Question:
How do i change the area of focus on a JButton so that when i hover my cursor over the button my costume rollover Icon isn't activated slightly before my cursor is over the actual button itself.
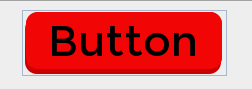
Answer: The 'contains(x, y)' method of the button determines when the mouse enters the button. If your custom button is not rectangular then you would need to override this method.
Here is an old example that demonstrates this concept:
'''
// Old example code found on the internet somewhere
// to paint a Round button with hit detection
import java.awt.*;
import java.awt.event.*;
import java.awt.geom.*;
import javax.swing.*;
public class RoundButton extends JButton
{
public RoundButton(String label)
{
super(label);
// These statements enlarge the button so that it
// becomes a circle rather than an oval.
Dimension size = getPreferredSize();
size.width = size.height = Math.max(size.width, size.height);
setPreferredSize(size);
setSize(size);
// This call causes the JButton not to paint the background.
// This allows us to paint a round background.
setContentAreaFilled(false);
}
// Paint the round background and label.
protected void paintComponent(Graphics g)
{
if (getModel().isArmed()) {
// You might want to make the highlight color
// a property of the RoundButton class.
g.setColor(Color.lightGray);
} else {
g.setColor(getBackground());
}
g.fillOval(0, 0, getSize().width-1, getSize().height-1);
// This call will paint the label and the focus rectangle.
super.paintComponent(g);
}
// Paint the border of the button using a simple stroke.
protected void paintBorder(Graphics g)
{
g.setColor(getForeground());
g.drawOval(0, 0, getSize().width-1, getSize().height-1);
}
// Hit detection.
Shape shape;
public boolean contains(int x, int y)
{
// If the button has changed size, make a new shape object.
if (shape == null || !shape.getBounds().equals(getBounds())) {
shape = new Ellipse2D.Float(0, 0, getWidth(), getHeight());
}
return shape.contains(x, y);
}
private static void createAndShowUI()
{
// Create buttons that overlap one another
JButton button = new RoundButton("Jackpot");
button.setBackground(Color.green);
button.setLocation(0, 0);
JButton button2 = new RoundButton("Jackpot2");
button2.setBackground(Color.red);
button2.setLocation(40, 40);
// Create a frame in which to show the button.
JFrame frame = new JFrame("Round Button");
frame.setDefaultCloseOperation(JFrame.EXIT_ON_CLOSE);
frame.getContentPane().setBackground(Color.yellow);
frame.setLayout(null);
frame.add(button);
frame.add(button2);
//frame.setLayout(new FlowLayout());
frame.setLocationByPlatform( true );
frame.setSize(250, 200);
frame.setVisible(true);
MouseListener mouseListener = new MouseAdapter()
{
public void mouseEntered( MouseEvent e ) {}
public void mouseExited( MouseEvent e ) {}
public void mouseClicked( MouseEvent e )
{
System.out.println( "clicked " );
}
public void mousePressed( MouseEvent e )
{
System.out.println( "pressed " );
}
public void mouseReleased( MouseEvent e )
{
System.out.println( "released " );
}
};
button.addMouseListener( mouseListener );
}
public static void main(String[] args)
{
EventQueue.invokeLater(new Runnable()
{
public void run()
{
createAndShowUI();
}
});
}
}
'''